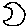
Label: moon